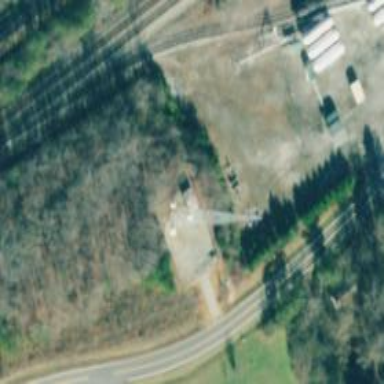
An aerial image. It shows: Mast tower used for communication.